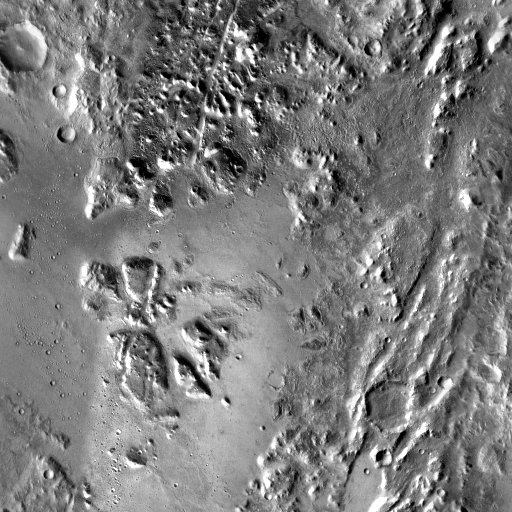
Crater classes present: Background, Other, Layered, Buried, Secondary